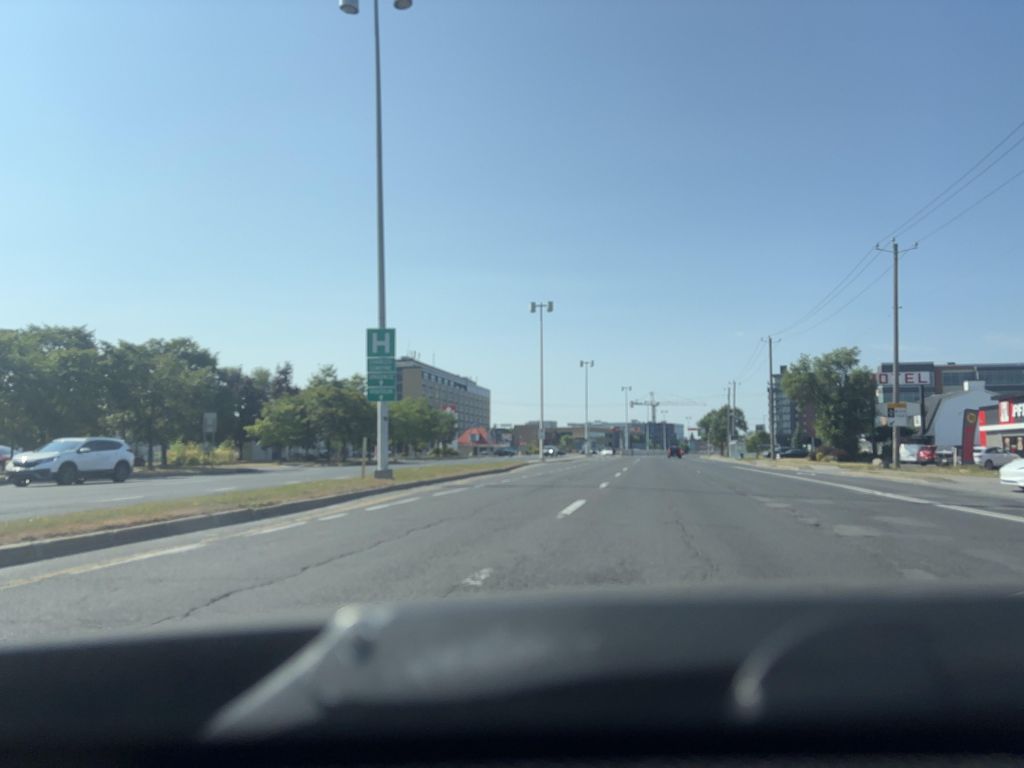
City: montreal